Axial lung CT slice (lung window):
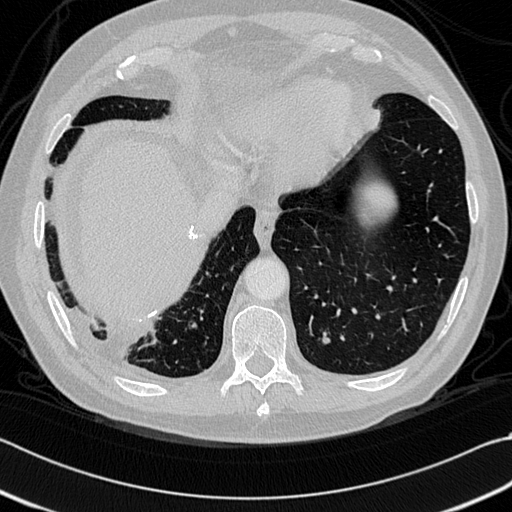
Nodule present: yes
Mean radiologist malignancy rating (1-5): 2.667